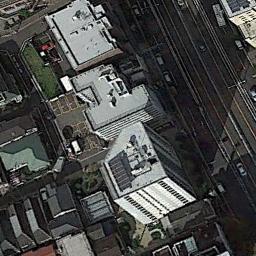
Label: commercial_area